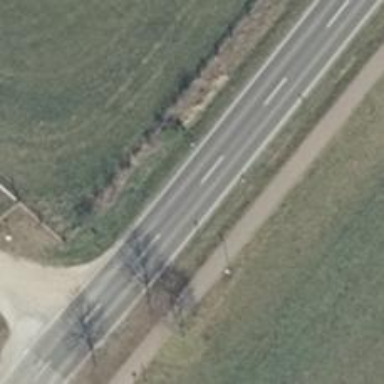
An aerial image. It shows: Road with "give way" sign.